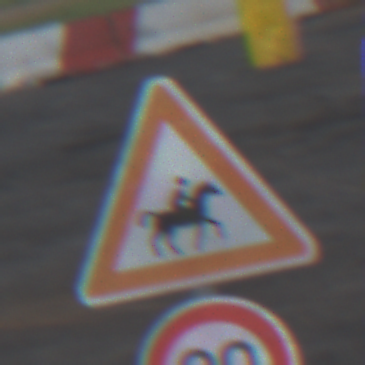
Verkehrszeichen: ReiterLinks
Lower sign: Geschwindigkeit90
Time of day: MorningAfternoon
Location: Outdoor (RoadRail)
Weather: PartlyCloudy
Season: NotSpecified
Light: Natural